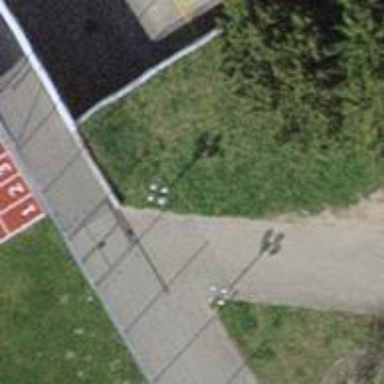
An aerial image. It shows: Charging station.